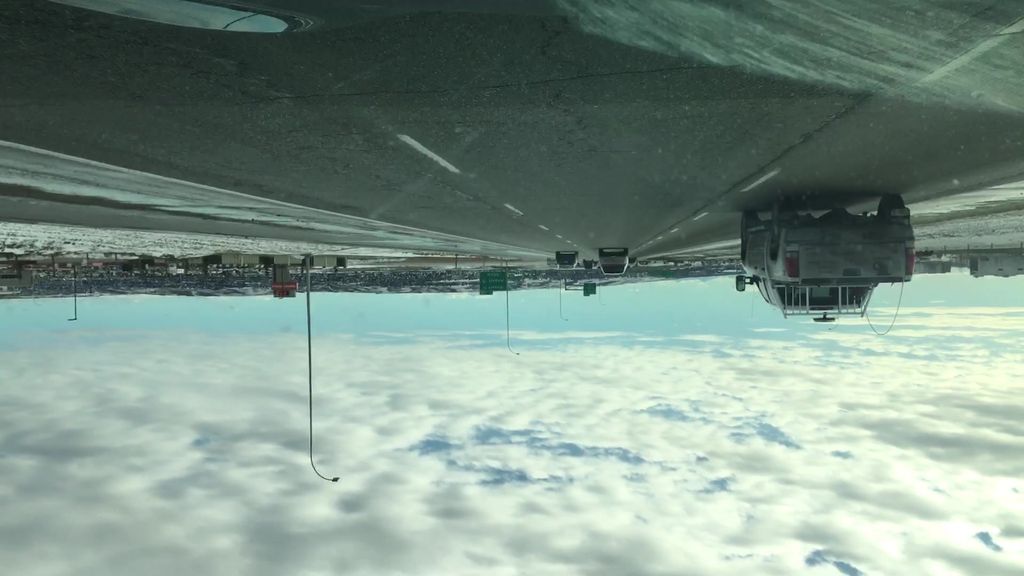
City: calgary